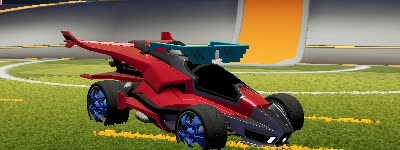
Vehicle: aftershock